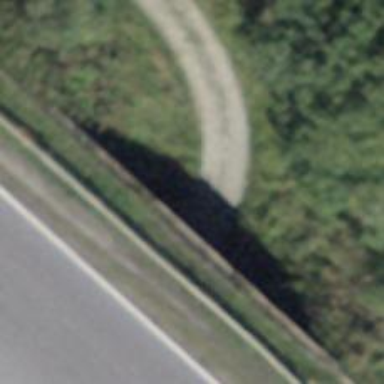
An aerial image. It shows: Track road passing through tunnel.